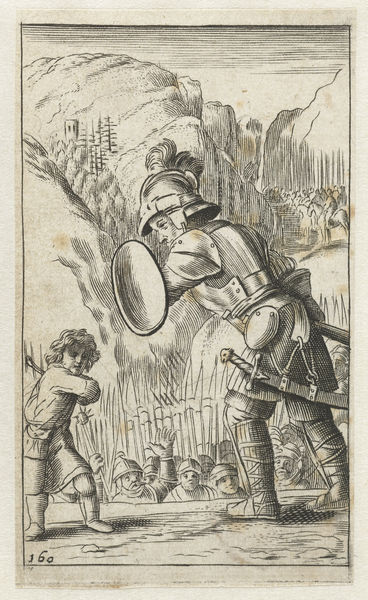
Titel: David en Goliath
Standort: Amsterdam
Institution: Rijksmuseum
Schlagwörter: berg, kampf, mann, bäume, landschaft, menschen, menge, kind, publikum, tal, wald, pferd, reiter, turm, holzschnitt, zuschauer, berge, gebirge, soldaten, junge, schild, knabe, burg, druck, stich, schwert, säbel, waffen, soldat, helm, ritter, heer, rüstung, flecken, nadelbäume, lanzen, speer, speere, david, jubel, kupferstich, gamaschen, zweikampf, tunier, riese, knappe, sperre, goliath, 160, wurfstern, goliard, goliart, 360